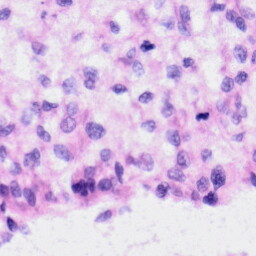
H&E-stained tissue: Liver